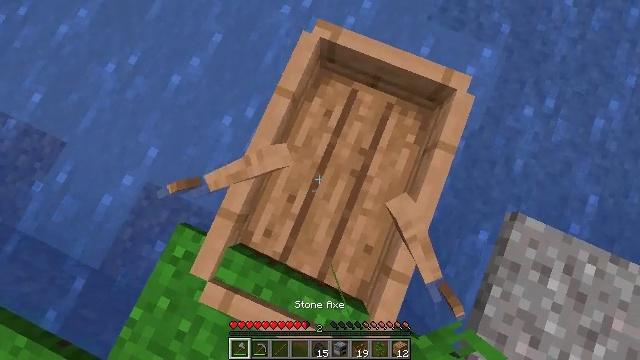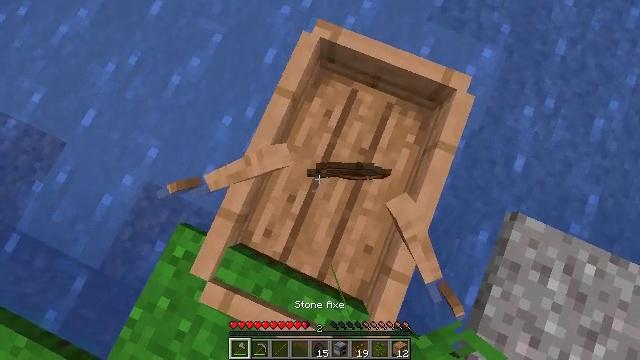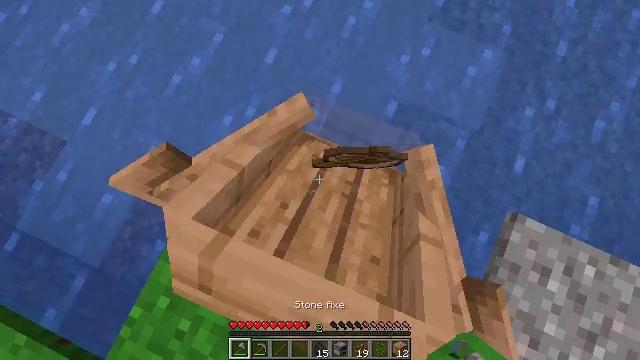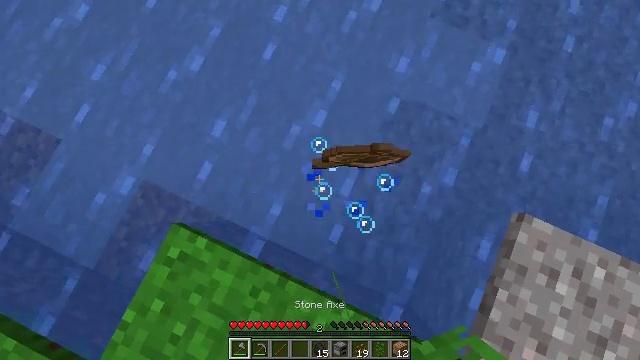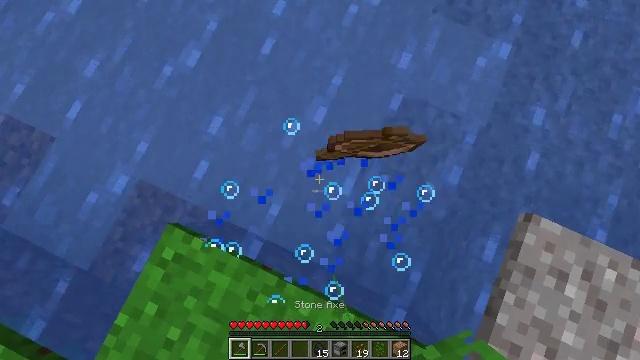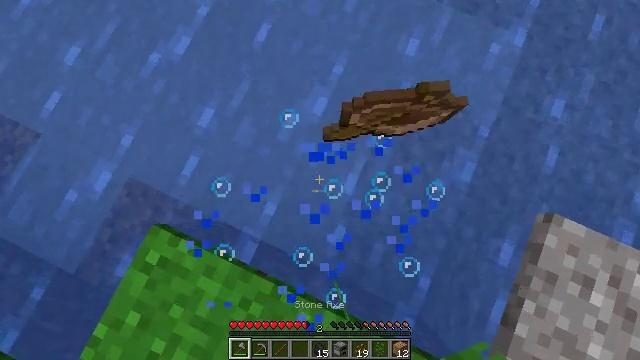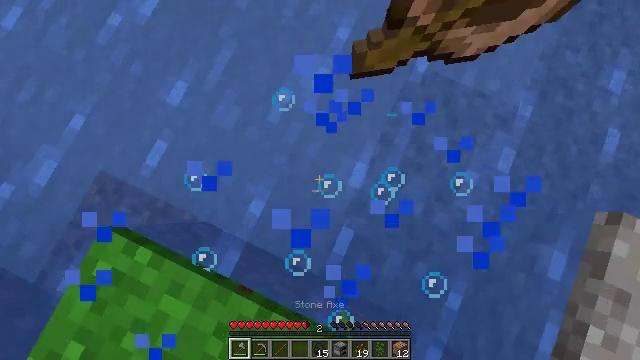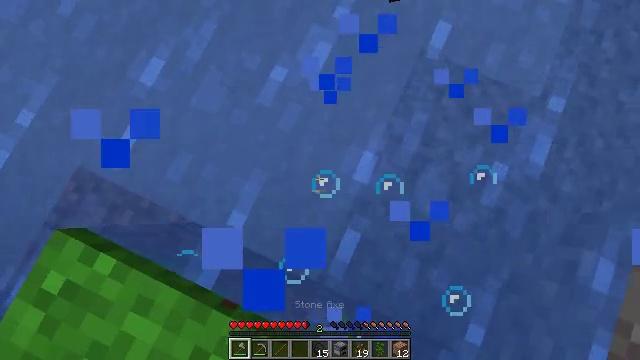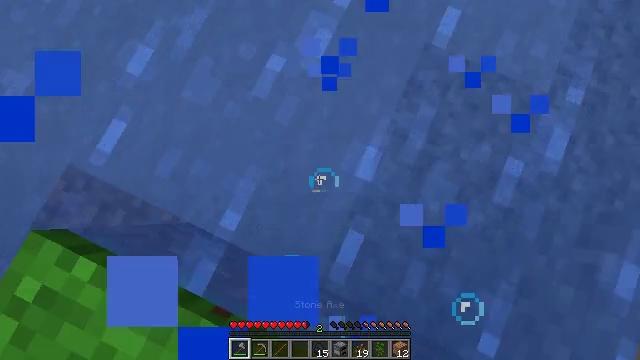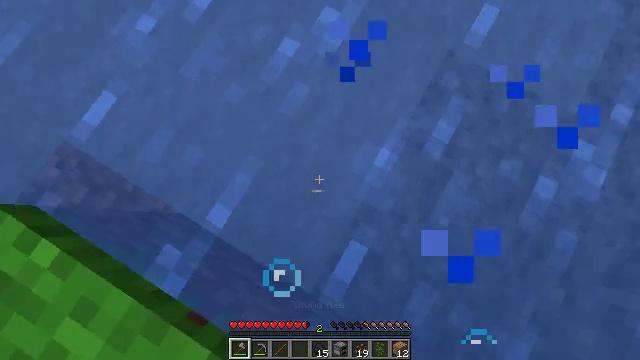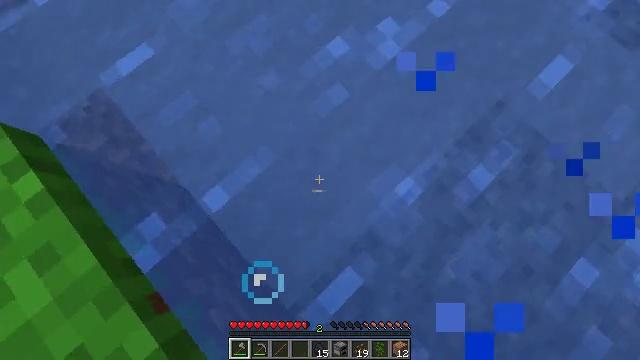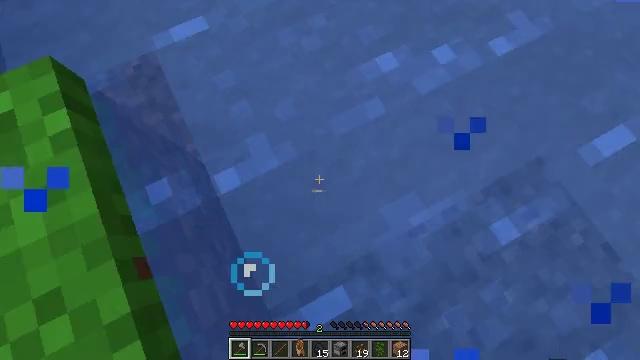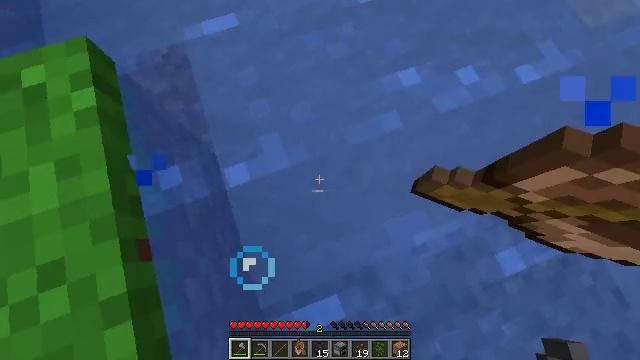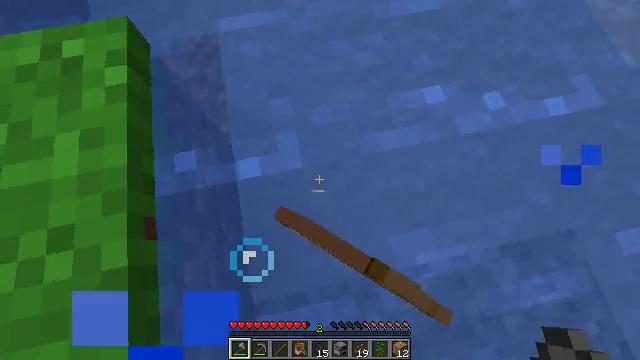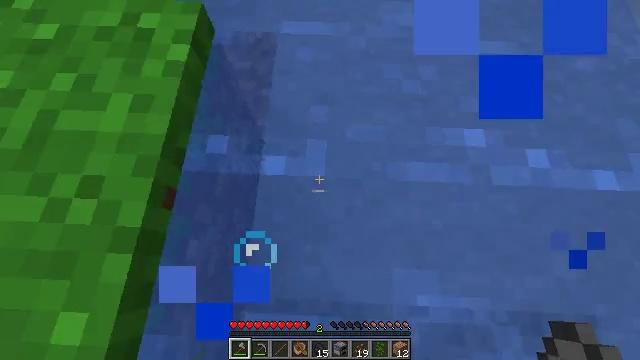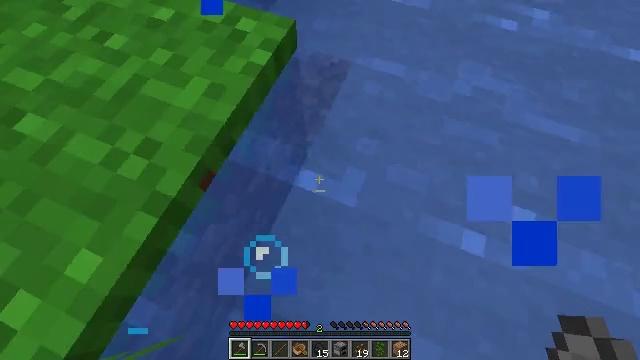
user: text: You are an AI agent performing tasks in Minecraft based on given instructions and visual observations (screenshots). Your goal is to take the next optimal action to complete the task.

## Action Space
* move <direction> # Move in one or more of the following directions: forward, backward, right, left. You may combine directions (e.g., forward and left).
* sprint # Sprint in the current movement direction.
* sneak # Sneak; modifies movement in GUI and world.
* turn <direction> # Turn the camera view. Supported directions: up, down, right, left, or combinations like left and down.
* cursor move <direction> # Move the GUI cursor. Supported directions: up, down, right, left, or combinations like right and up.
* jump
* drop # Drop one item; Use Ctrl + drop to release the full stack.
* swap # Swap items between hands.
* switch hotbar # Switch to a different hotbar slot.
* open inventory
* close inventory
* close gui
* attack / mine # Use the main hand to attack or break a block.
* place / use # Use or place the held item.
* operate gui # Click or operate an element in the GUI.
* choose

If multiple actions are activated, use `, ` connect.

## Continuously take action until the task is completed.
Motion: motion action
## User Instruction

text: Collect bamboo for crafting.
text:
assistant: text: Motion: no_op
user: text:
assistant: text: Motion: no_op
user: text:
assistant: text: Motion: no_op
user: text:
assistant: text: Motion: no_op
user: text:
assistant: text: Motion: no_op
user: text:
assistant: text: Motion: no_op
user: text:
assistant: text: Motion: no_op
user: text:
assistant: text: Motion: no_op
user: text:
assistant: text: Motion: turn left and up
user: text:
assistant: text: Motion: turn left and up
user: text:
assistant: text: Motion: turn left and up
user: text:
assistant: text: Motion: turn left and up
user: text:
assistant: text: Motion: turn left
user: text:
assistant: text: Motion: turn left and up
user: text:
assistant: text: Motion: turn left and up
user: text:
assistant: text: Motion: move forward, turn left and up
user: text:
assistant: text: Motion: move forward, turn left and up
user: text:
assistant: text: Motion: move forward, turn left and up, jump
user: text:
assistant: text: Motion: move forward, turn left and up, jump
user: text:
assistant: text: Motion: move forward, turn left and up, jump
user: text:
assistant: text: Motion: move forward, turn left and up, jump
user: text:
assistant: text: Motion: move forward, turn left and up, jump
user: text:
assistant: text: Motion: move forward, turn left and up, jump
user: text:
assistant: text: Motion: move forward, turn left and up
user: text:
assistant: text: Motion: move forward, turn up
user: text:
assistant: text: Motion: move forward
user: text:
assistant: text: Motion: move forward, turn right
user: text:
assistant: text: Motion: move forward, turn right
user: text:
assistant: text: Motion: move forward, turn right
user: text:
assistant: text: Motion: move forward, turn right